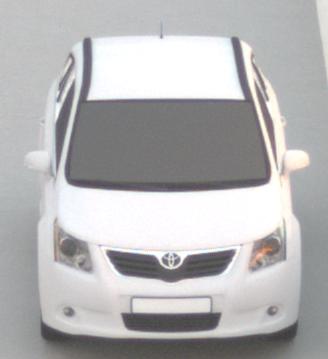
Make: Toyota
Model: Avensis 1.6
Detailed model: Avensis (T27) Notch Back
Model produced from: 2009/01
Model produced until: 2010/08
Doors: 4
Color: white
Road condition: dry road
Daytime: sunrise or sunset
Contrast: medium contrast